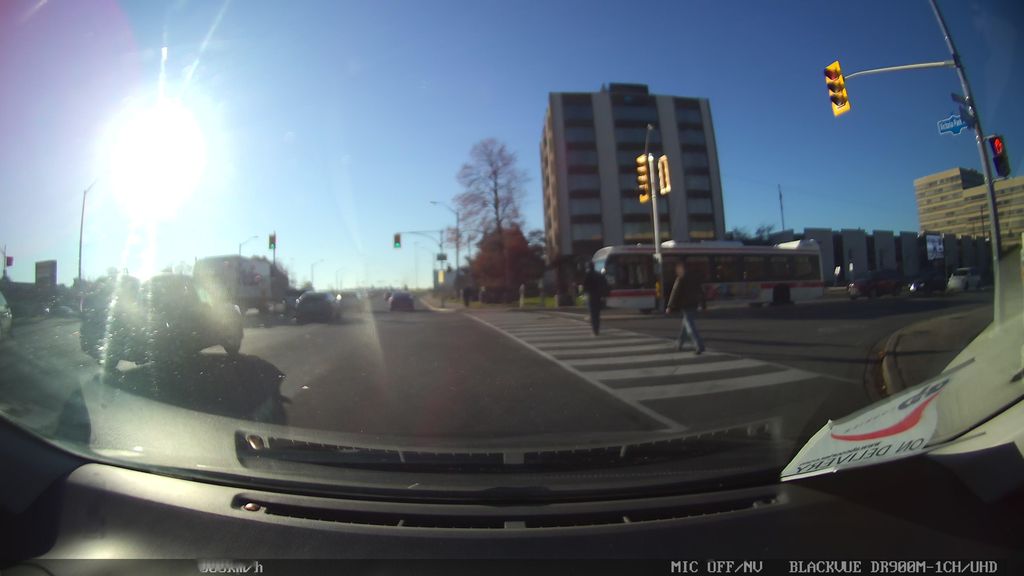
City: toronto